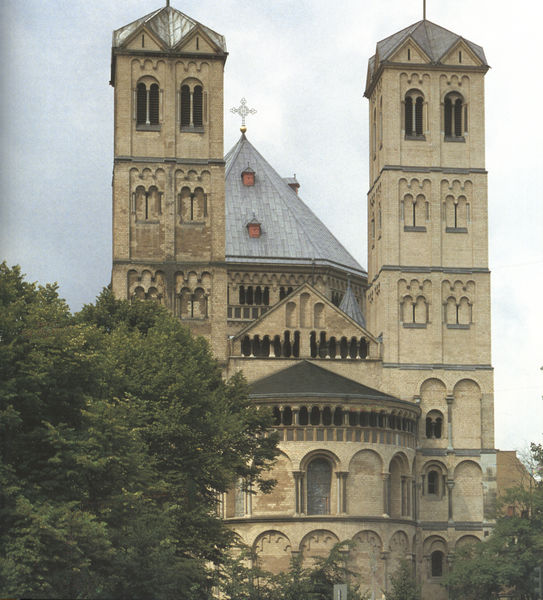
Titel: St. Gereon in Köln
Standort: Köln, St. Gereon (EU - D - NRW)
Schlagwörter: baum, blau, himmel, bäume, grün, braun, fenster, grau, säulen, dach, gebäude, alt, architektur, kirche, deutschland, fassade, galerie, foto, kirchtürme, bögen, umgang, kreuz, türme, dom, arkaden, kathedrale, kapitell, säulchen, ziegelsteine, zwerggalerie, apsis, romanik, sakralbau, osten, doppeltürme, zweiturmfassade, romanisch, rundbogenfenster, kuppelbau, biforium, doppelfenster, biforienfenster, architekturfotografie, st. michael, blendarkade, maria laach, vorblendungen